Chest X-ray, PA view. Patient: 63 years old, sex M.
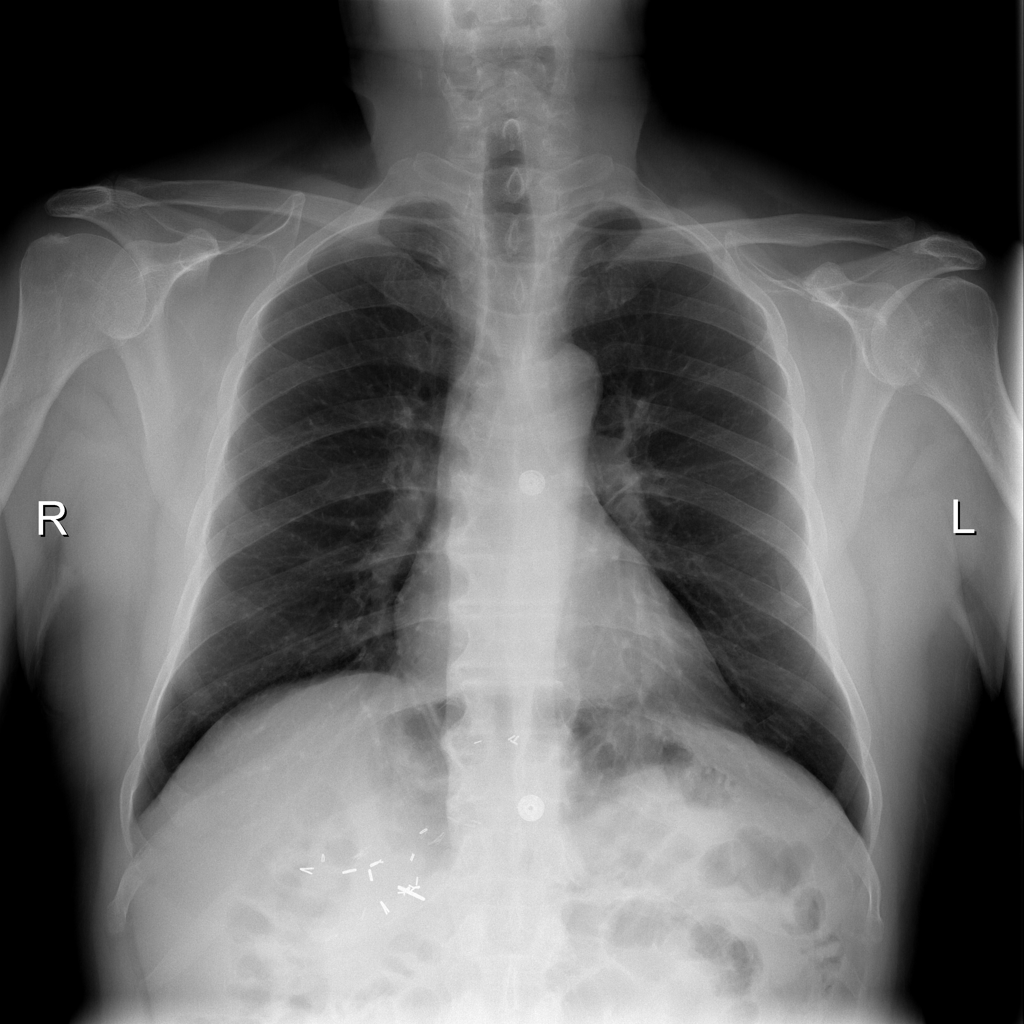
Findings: No Finding